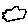
Label: cloud